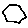
Label: hexagon